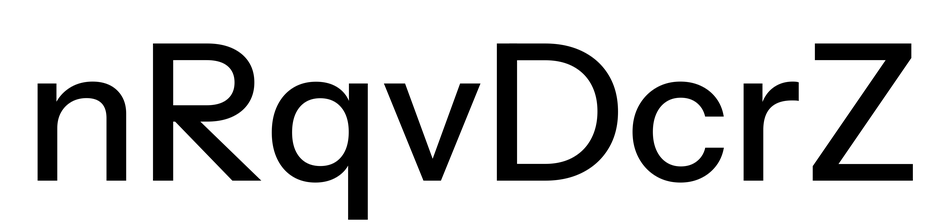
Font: InstrumentSans_Medium